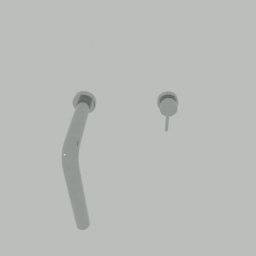
Label: appliances